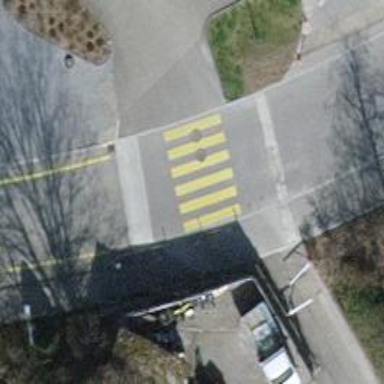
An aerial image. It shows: Marked zebra crossing on the road.